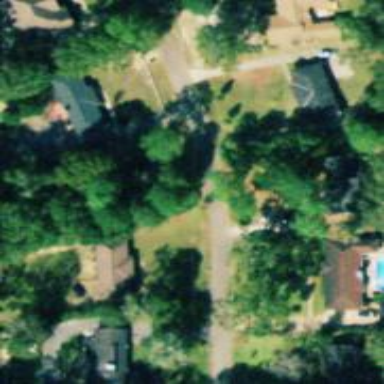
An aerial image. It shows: Residential road.